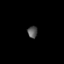
Tissue: skin
Cell type: Epithelial cells
Senescence score: 0.2184
Nuclear area (px): 115
Mean DAPI intensity: 85.939